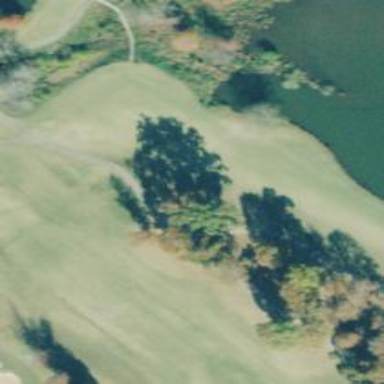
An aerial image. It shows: Golf cartpath that is also road path.